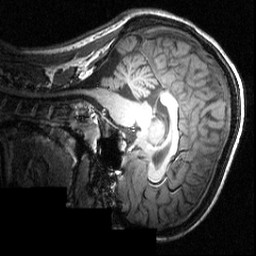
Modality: T1w
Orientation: sagittal
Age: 16
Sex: female
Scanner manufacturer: siemens
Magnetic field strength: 3.951 T
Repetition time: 1.5 s
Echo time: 0.00335 s